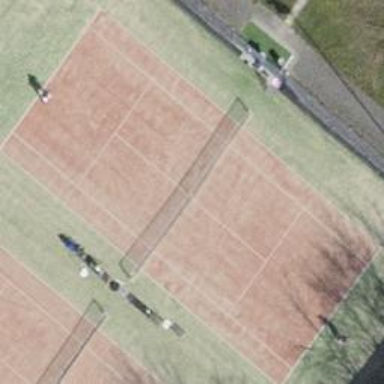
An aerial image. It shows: Tennis court in leisure pitch.